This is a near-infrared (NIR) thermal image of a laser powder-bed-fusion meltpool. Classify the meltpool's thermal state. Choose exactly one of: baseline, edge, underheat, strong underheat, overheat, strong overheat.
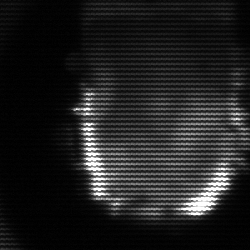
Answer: baseline